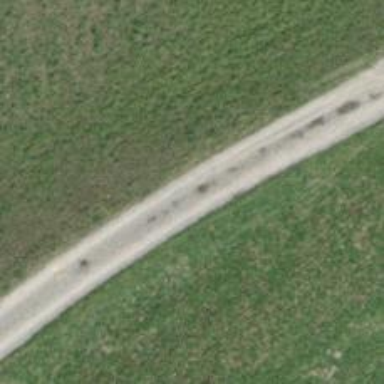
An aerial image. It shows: Gravel track with grade3 tracktype.